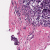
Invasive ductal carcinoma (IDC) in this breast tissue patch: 0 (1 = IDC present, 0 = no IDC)